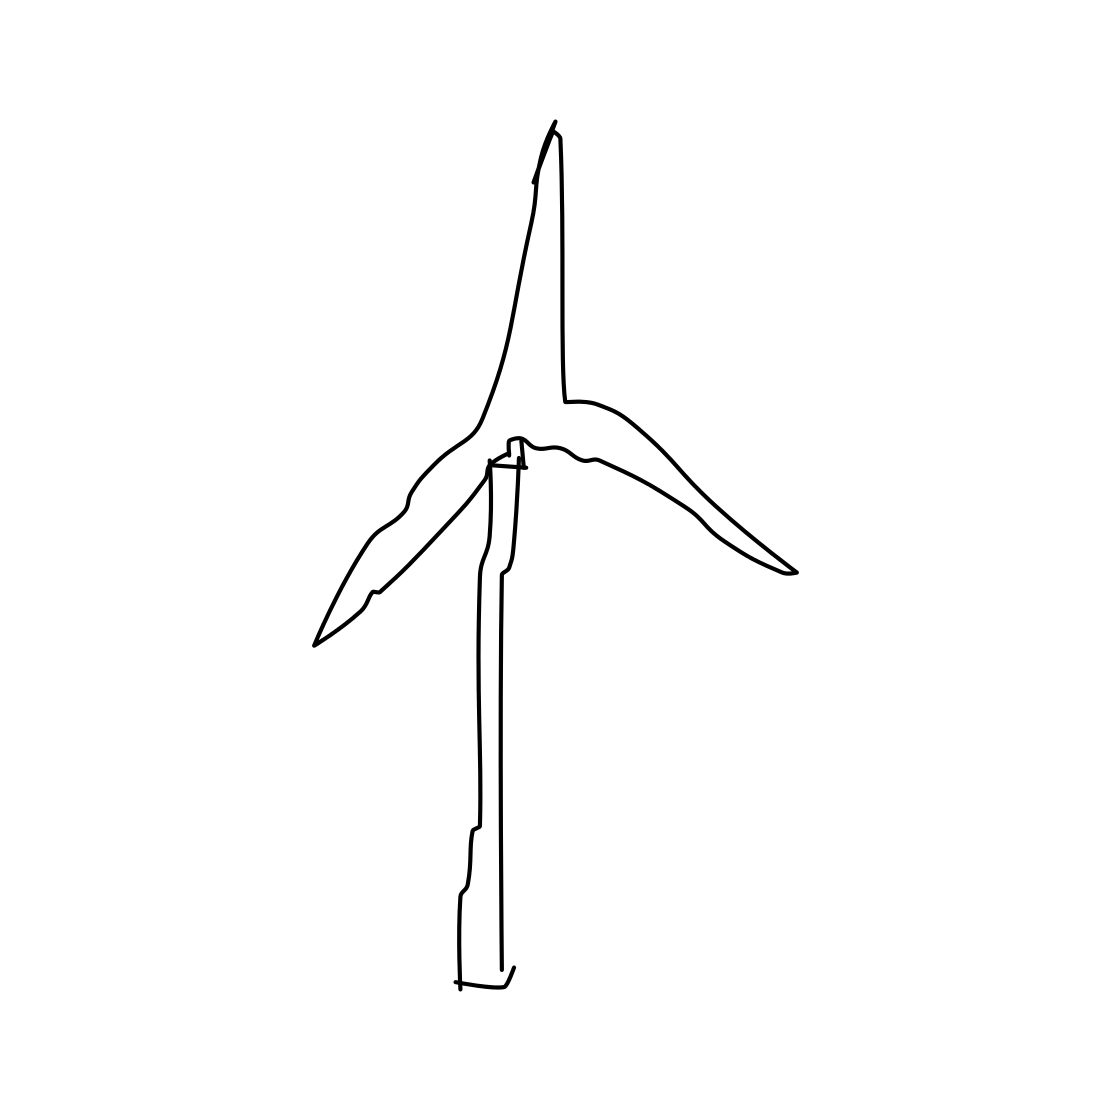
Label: windmill